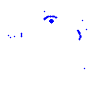
Particle: kaon